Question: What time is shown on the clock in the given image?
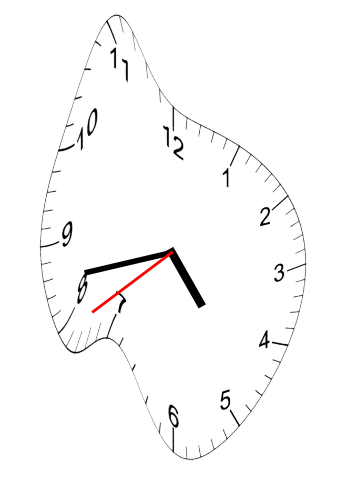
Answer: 04:42:39